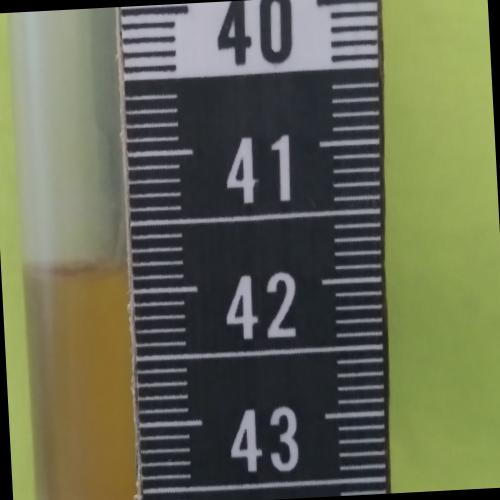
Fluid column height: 41.8 cm